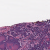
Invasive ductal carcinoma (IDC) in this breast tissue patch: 0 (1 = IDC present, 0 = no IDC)